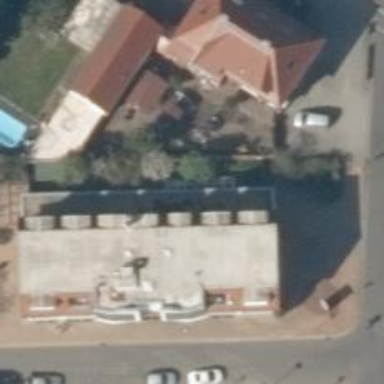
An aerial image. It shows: Bank building.